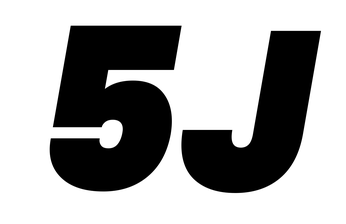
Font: Poppins-BlackItalic